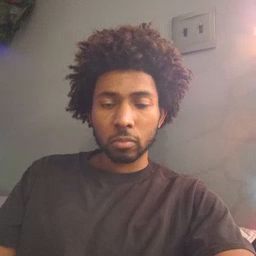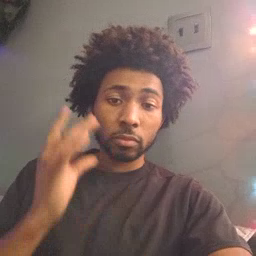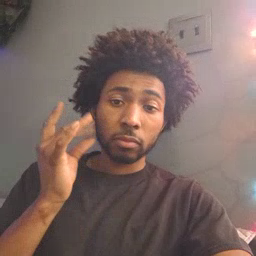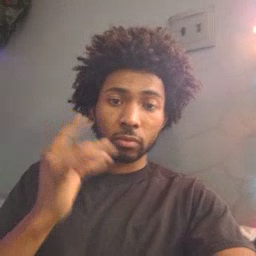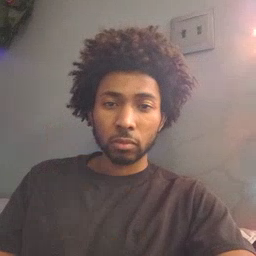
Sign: kitty